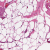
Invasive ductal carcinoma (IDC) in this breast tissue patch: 0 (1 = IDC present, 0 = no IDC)